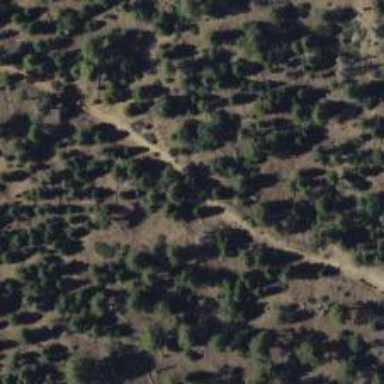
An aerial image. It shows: Path.